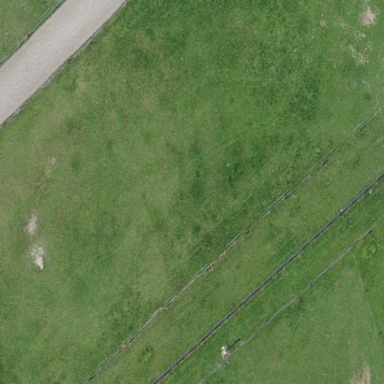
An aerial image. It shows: Meadow bordered by fence.